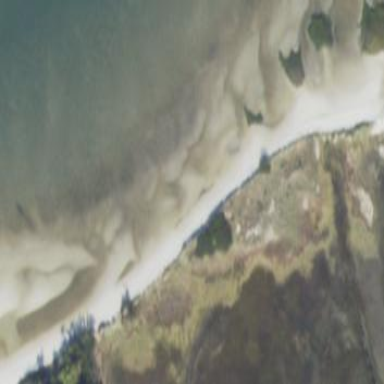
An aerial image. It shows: Sandy beach with natural surface.